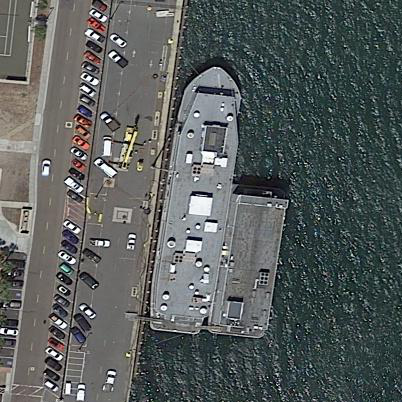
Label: civil